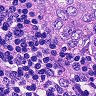
Metastatic tissue present: yes